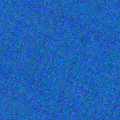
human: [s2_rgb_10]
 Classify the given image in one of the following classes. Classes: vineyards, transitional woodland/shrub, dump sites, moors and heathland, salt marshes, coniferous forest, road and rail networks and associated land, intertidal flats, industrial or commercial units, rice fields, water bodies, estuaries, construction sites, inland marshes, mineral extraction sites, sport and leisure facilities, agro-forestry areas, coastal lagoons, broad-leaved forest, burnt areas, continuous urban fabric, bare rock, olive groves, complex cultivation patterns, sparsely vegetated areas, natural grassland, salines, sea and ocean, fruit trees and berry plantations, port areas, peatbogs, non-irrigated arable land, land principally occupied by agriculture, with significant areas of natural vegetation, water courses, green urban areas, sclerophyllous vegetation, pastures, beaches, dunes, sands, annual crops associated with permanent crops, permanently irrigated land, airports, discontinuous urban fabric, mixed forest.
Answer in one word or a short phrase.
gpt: sea and ocean